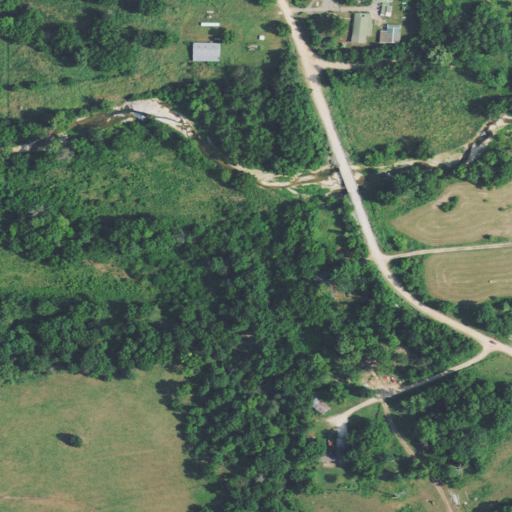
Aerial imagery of valley in Oklahoma named Yellow Bird Hollow containing pasture, deciduous forest, open development, and low intensity development